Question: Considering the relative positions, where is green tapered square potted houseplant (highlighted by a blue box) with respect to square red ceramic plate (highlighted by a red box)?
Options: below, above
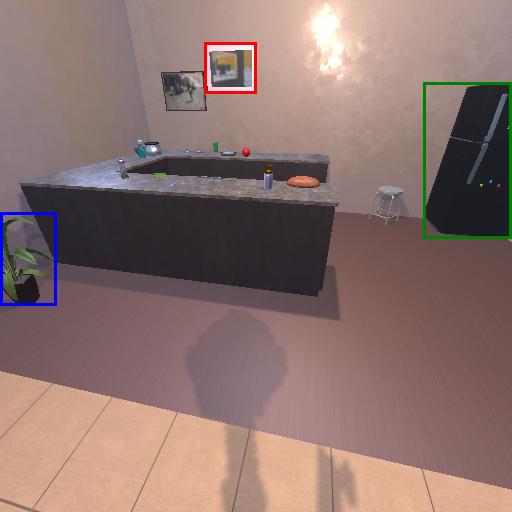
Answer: below